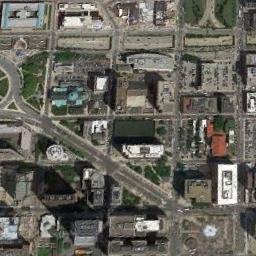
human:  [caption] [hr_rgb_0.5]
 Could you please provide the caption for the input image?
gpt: The road is very narrow in the picture .

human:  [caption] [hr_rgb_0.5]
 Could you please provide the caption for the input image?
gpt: The commercial area is next to many roads .

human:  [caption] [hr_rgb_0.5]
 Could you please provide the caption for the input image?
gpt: A commercial area has some buildings and some roads go through the commercial area while one of buildings is a church with a green dome .

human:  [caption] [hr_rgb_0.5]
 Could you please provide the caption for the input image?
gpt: There are many dense tall buildings and several roads and many trees in a business district .

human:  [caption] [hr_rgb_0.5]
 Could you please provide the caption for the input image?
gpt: There are some white buildings on a commercial area .